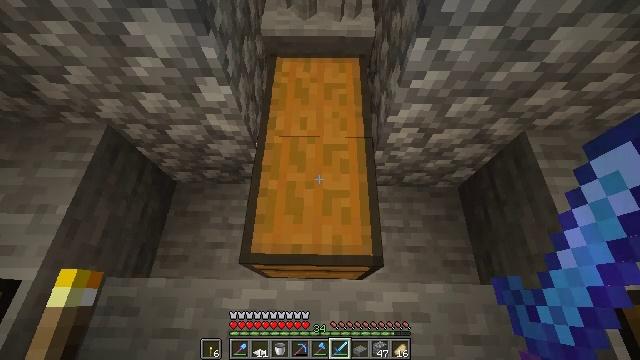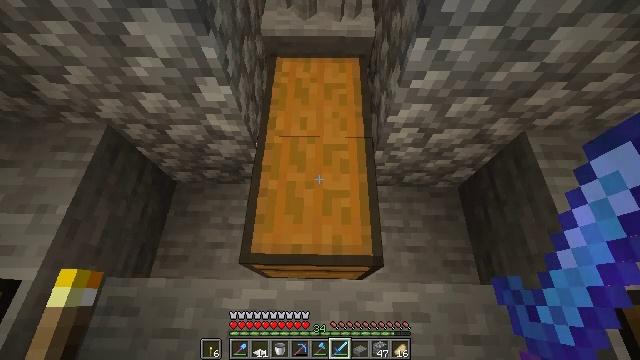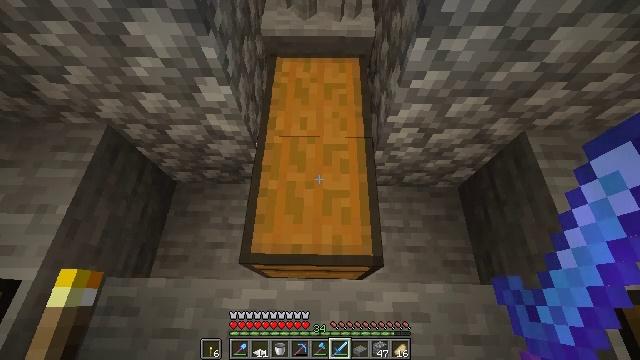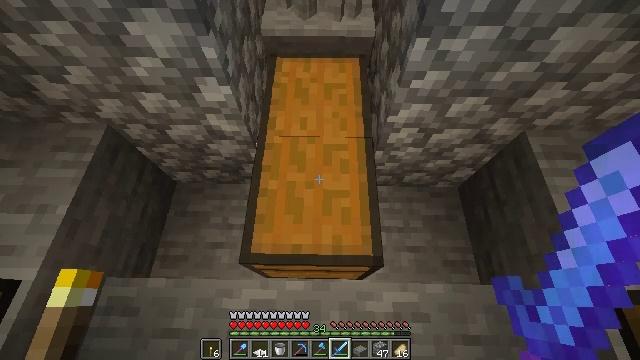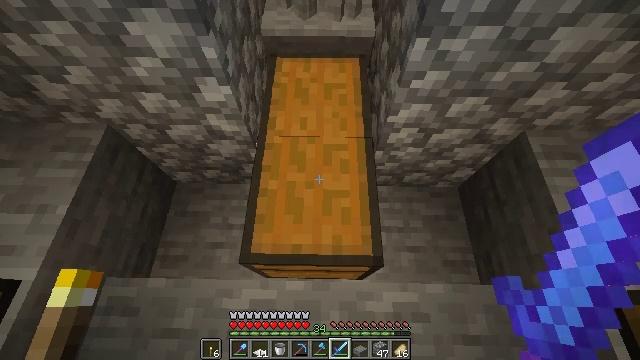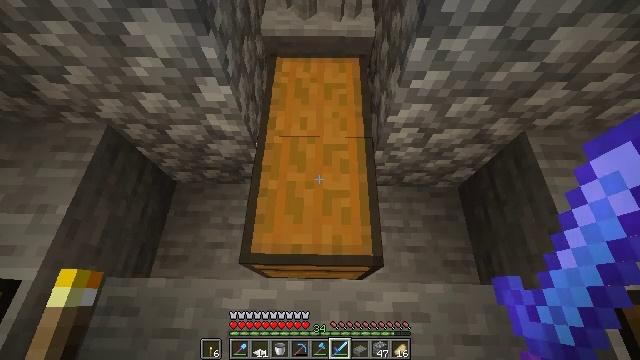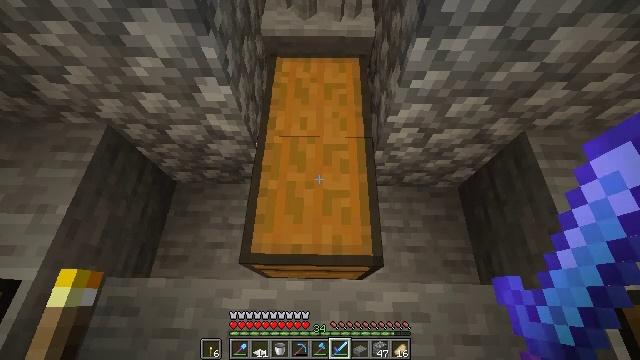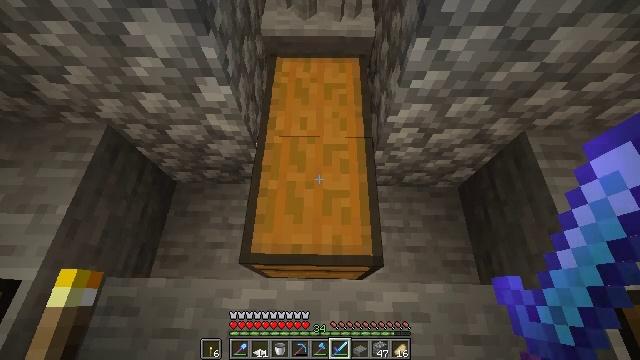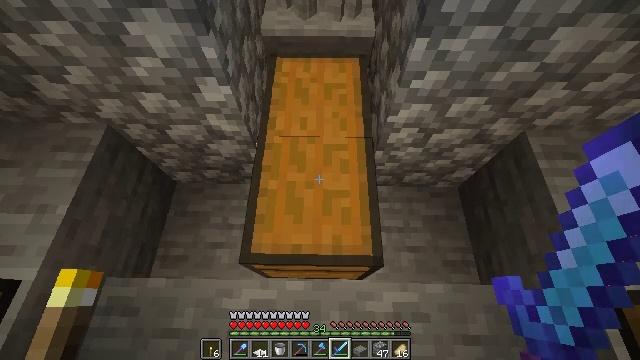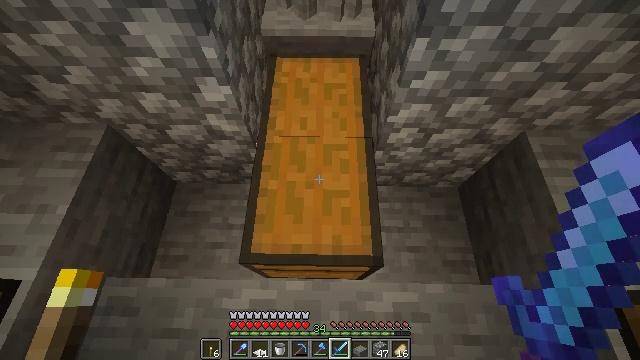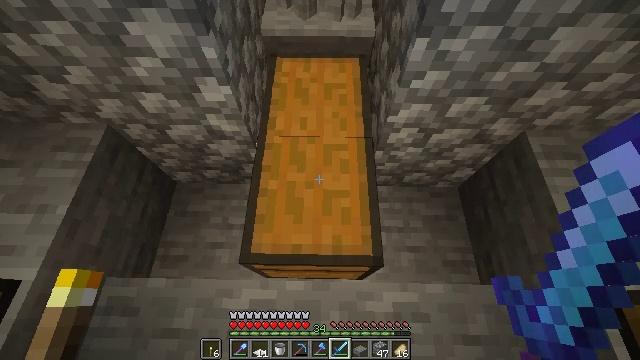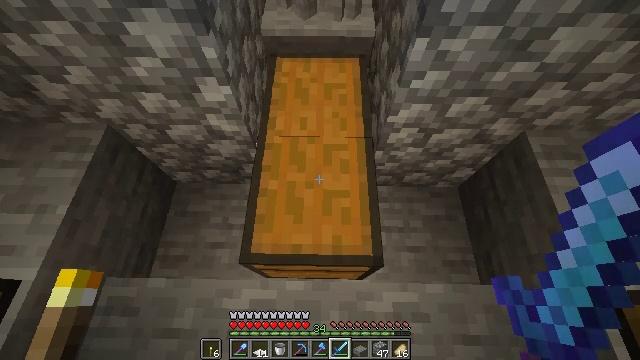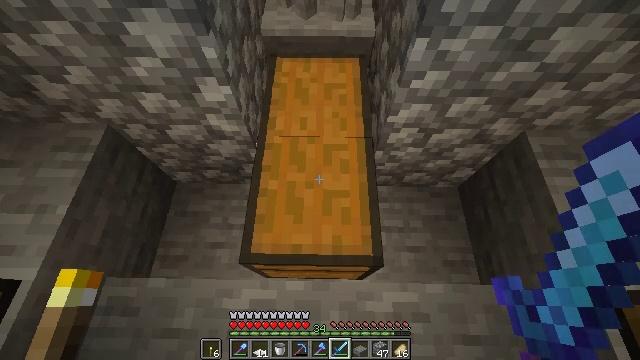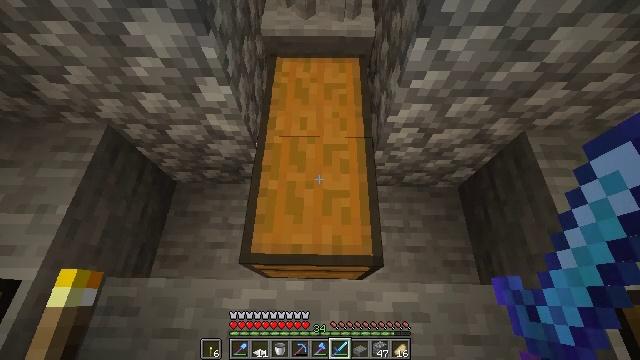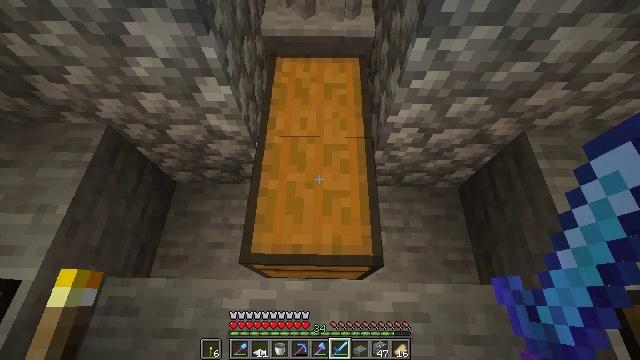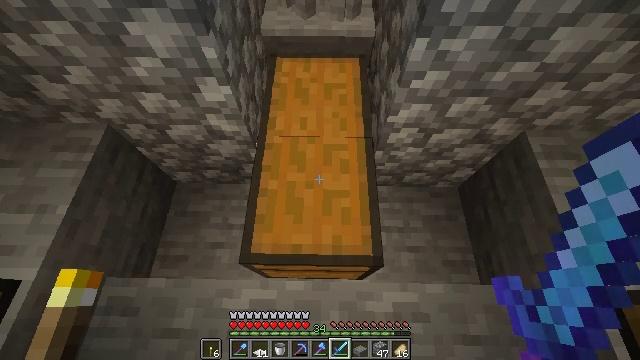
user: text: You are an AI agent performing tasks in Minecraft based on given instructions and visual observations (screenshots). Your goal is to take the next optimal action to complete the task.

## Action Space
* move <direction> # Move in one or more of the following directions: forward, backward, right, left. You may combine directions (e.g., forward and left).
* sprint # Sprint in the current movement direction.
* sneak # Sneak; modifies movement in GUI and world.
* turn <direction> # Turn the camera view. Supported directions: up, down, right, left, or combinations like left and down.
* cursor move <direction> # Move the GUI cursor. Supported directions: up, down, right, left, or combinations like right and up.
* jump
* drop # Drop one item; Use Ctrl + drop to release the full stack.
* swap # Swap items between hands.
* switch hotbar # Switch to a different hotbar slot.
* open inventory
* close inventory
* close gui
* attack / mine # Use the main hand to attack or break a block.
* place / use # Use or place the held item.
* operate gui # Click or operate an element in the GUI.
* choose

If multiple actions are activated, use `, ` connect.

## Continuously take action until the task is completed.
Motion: motion action
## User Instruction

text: Remove a diamond sword from the inventory.
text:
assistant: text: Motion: no_op
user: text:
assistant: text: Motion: no_op
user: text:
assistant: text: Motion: no_op
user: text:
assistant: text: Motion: no_op
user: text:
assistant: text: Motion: no_op
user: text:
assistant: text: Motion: no_op
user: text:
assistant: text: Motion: no_op
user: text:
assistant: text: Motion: no_op
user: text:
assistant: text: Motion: no_op
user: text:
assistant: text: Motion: no_op
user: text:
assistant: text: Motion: no_op
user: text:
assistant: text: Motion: no_op
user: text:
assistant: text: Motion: no_op
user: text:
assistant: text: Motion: no_op
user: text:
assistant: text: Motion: no_op
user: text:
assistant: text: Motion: no_op
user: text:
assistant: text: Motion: no_op
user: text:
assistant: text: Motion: no_op
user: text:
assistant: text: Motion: no_op
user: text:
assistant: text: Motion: no_op
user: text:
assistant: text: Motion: no_op
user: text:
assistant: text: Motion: no_op
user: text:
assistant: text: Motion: no_op
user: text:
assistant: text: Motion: no_op
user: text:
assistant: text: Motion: no_op
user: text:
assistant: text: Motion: no_op
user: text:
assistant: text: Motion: no_op
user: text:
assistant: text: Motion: no_op
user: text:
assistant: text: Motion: no_op
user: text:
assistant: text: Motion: no_op